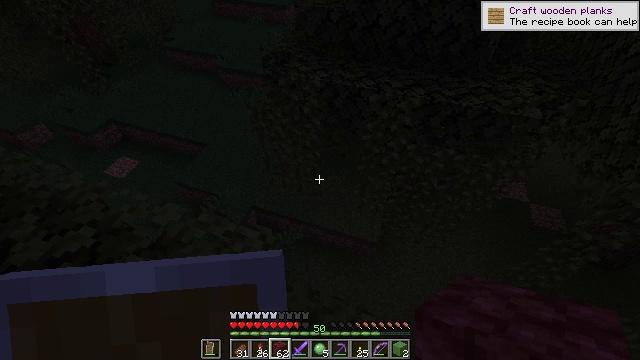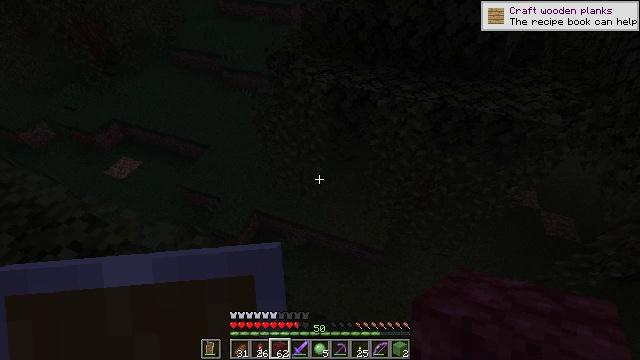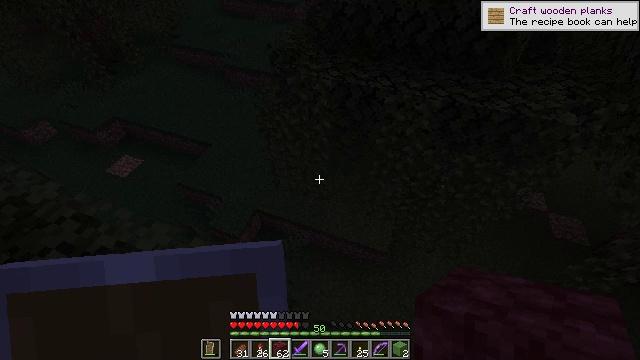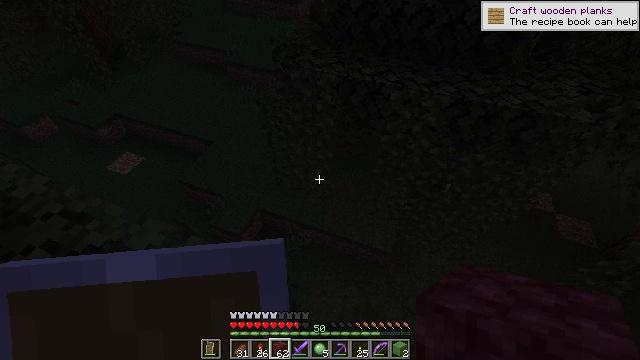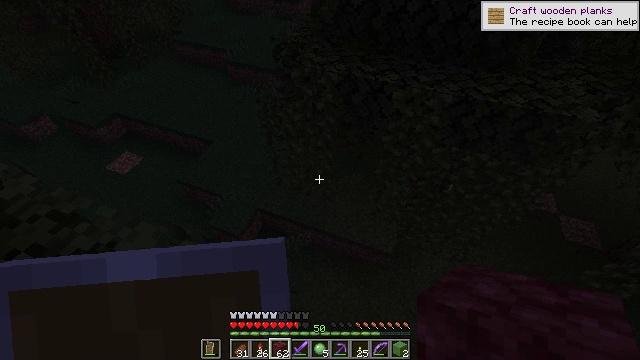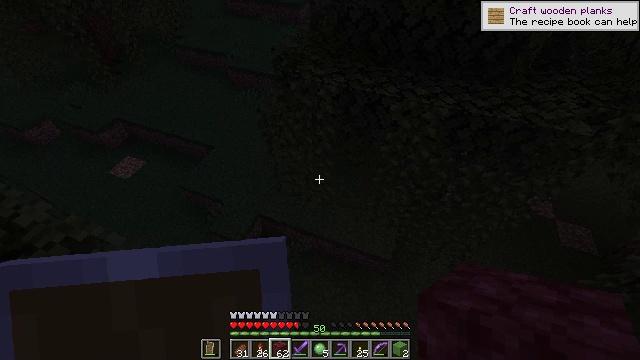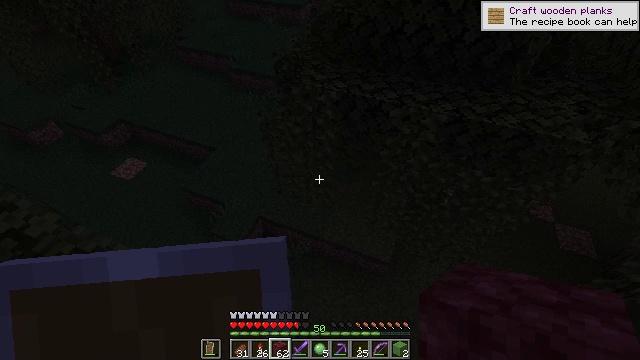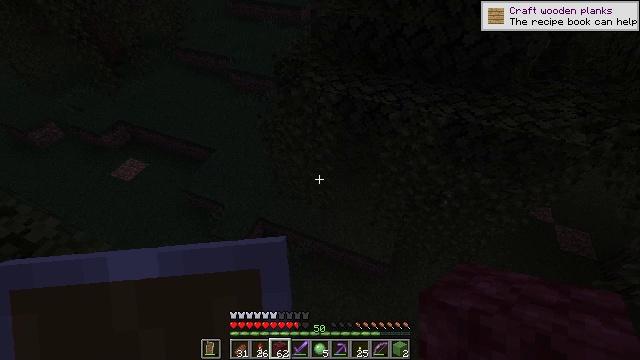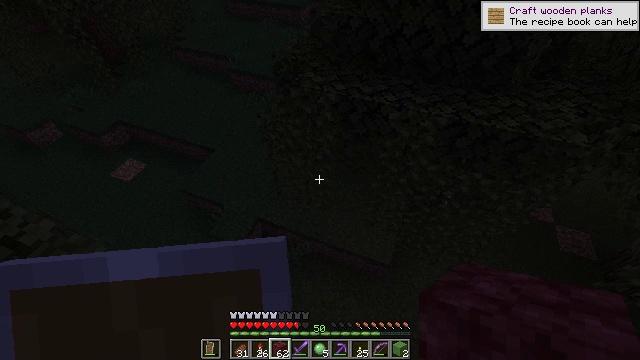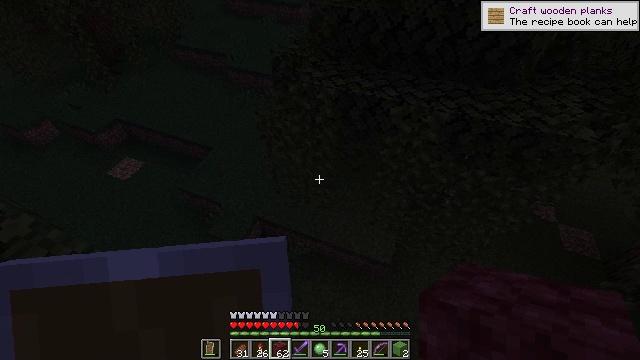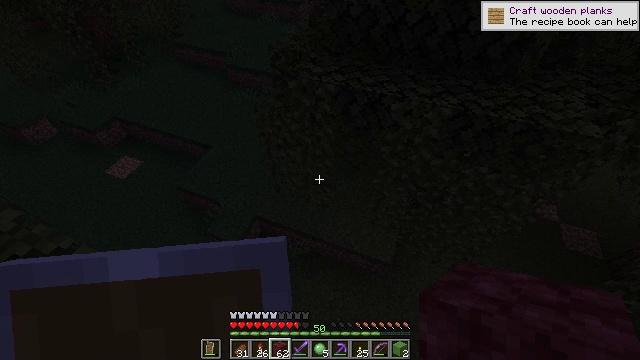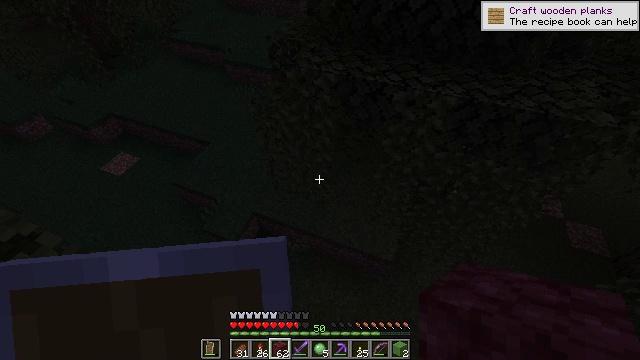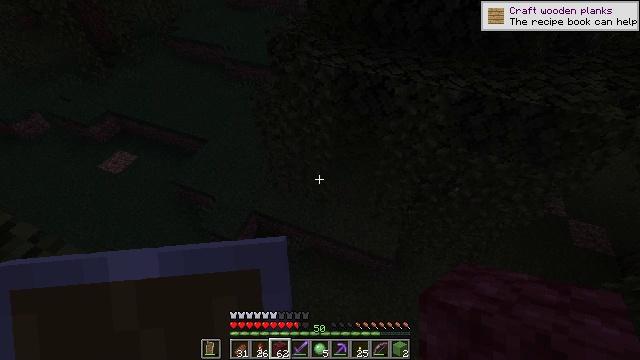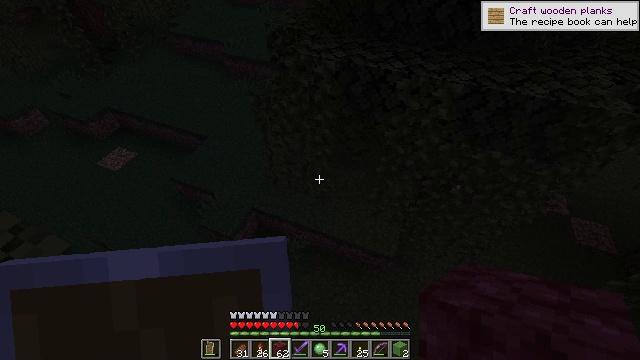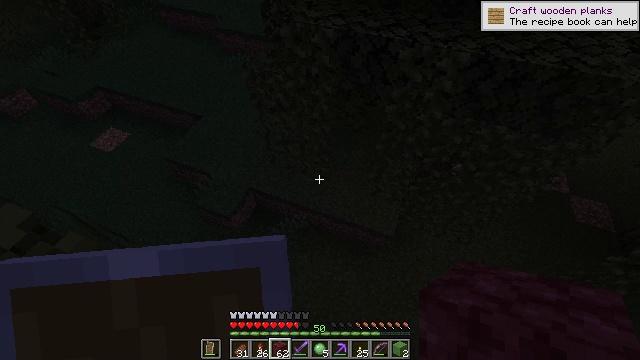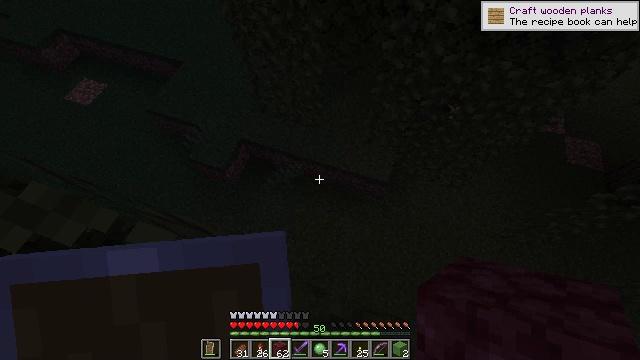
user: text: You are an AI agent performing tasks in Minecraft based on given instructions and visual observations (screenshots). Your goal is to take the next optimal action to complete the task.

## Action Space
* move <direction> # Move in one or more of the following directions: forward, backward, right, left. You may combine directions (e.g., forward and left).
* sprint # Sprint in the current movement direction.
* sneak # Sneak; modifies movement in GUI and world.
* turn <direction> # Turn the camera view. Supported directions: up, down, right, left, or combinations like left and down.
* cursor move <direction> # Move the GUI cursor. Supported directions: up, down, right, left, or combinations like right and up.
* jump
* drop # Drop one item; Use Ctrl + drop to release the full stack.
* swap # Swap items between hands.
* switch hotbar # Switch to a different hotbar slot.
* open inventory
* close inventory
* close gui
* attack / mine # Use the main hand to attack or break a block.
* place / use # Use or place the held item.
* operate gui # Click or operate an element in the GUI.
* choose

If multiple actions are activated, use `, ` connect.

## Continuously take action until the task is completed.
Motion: motion action
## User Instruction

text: Kill enemies.
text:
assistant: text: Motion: move forward and move left
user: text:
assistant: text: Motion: move forward and move left
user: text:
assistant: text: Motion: move left
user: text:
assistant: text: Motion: move left
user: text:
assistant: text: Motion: move left
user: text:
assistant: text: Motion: no_op
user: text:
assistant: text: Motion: no_op
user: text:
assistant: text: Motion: no_op
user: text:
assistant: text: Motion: no_op
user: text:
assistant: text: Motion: no_op
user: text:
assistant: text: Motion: no_op
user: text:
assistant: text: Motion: no_op
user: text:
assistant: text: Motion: no_op
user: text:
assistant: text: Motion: turn down
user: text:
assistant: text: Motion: turn right and down
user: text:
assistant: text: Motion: turn down
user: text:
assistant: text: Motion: turn down
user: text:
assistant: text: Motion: turn down
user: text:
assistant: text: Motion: turn left and down
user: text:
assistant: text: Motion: move back, turn down
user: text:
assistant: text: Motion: move back
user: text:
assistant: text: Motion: move back
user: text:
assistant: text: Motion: move back
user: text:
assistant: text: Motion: move back
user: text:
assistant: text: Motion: move back
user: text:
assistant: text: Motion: no_op
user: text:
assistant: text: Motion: no_op
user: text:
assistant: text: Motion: no_op
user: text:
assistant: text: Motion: turn right and up
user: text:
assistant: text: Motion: turn right and up